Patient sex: F
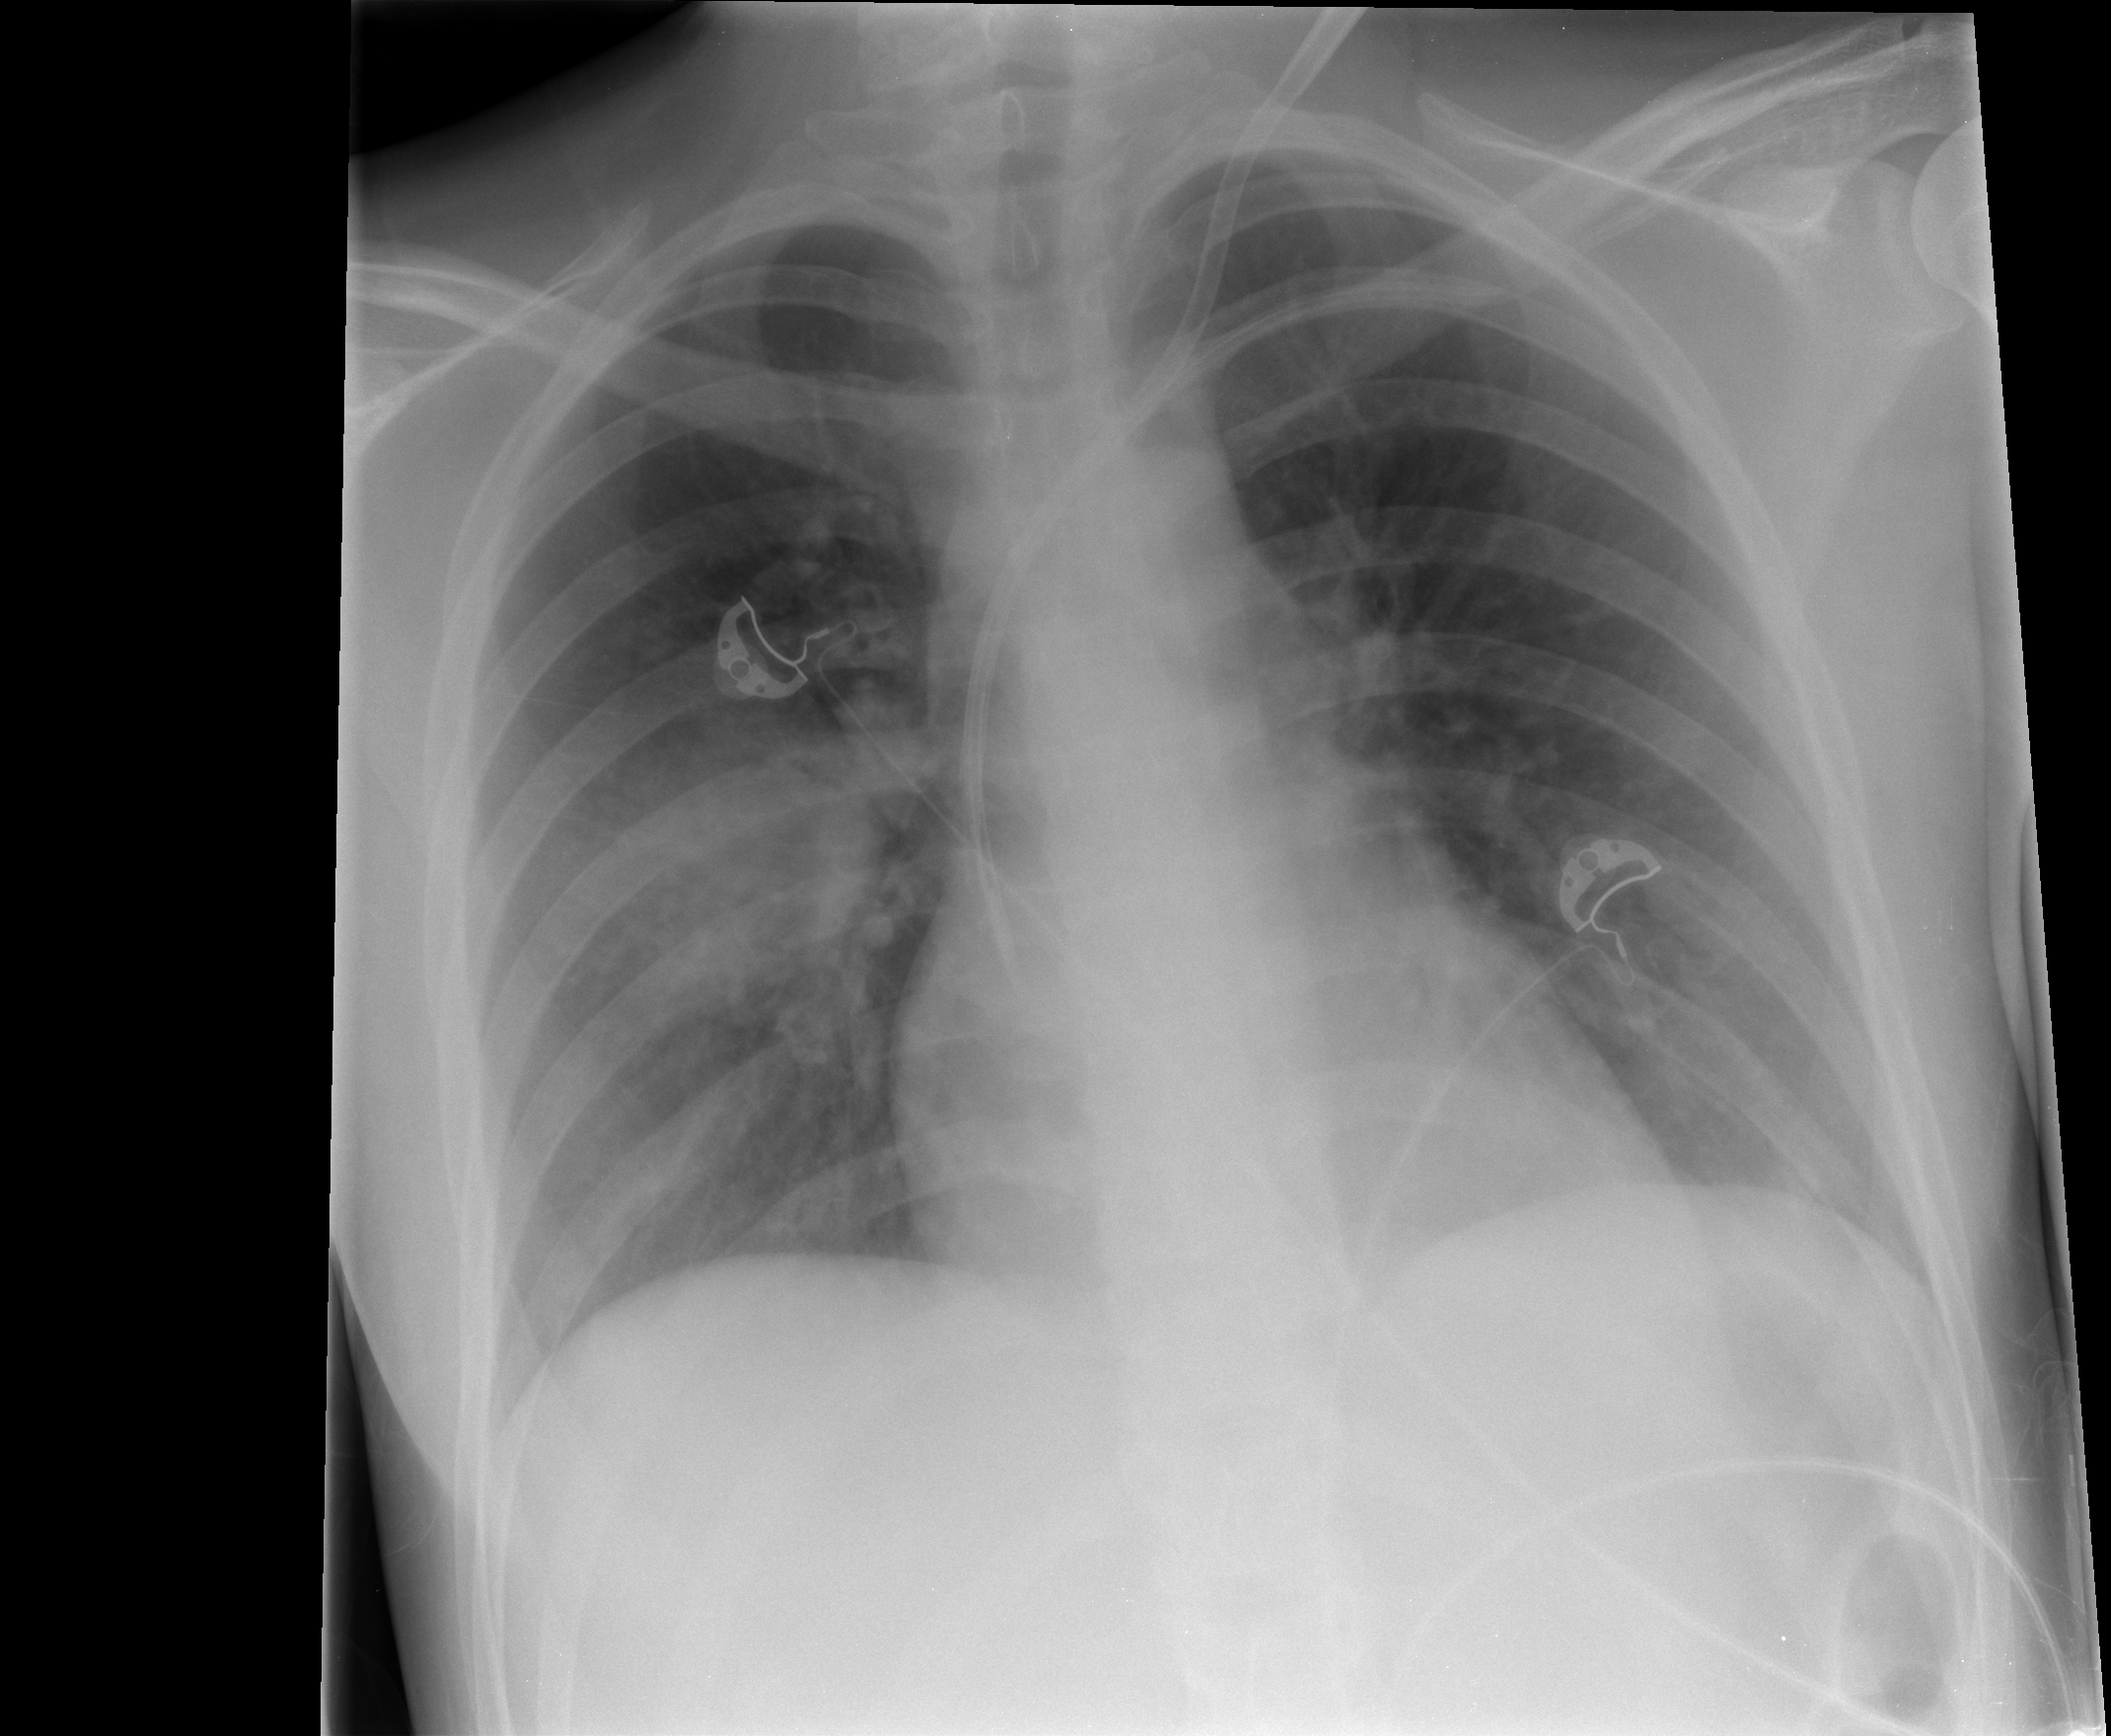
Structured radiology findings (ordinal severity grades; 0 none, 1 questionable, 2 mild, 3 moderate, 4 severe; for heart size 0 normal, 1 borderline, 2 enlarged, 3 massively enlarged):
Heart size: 0
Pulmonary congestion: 0
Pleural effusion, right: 0
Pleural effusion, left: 0
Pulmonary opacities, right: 3
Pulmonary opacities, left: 0
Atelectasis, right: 2
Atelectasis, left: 0